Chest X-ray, PA view. Patient: 11 years old, sex F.
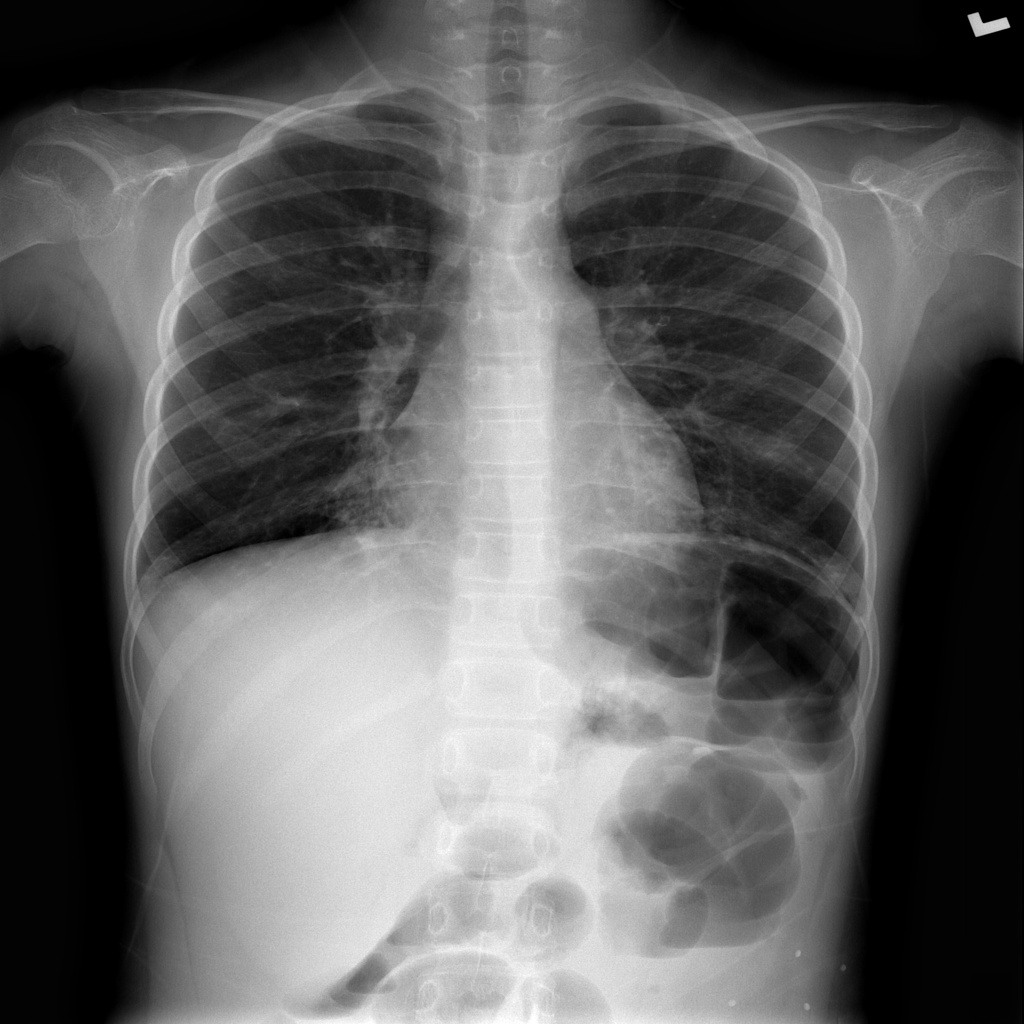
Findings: Infiltration, Pneumonia